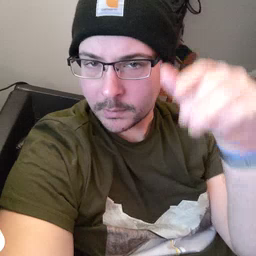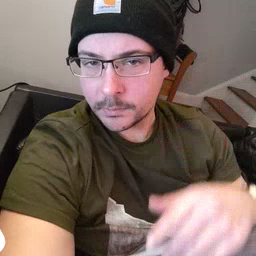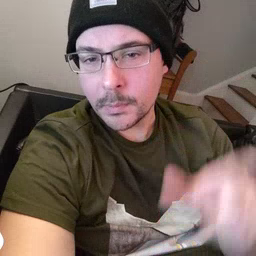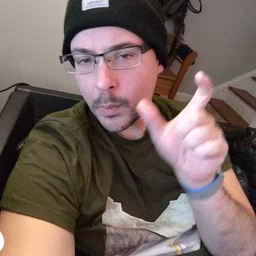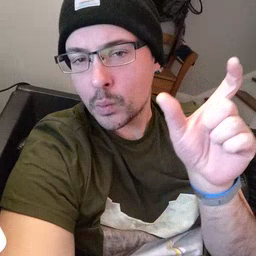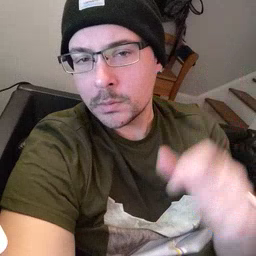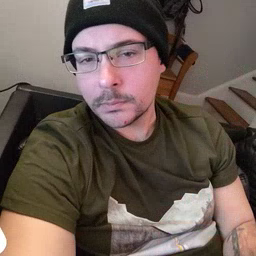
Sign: moon